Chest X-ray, PA view. Patient: 54 years old, sex F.
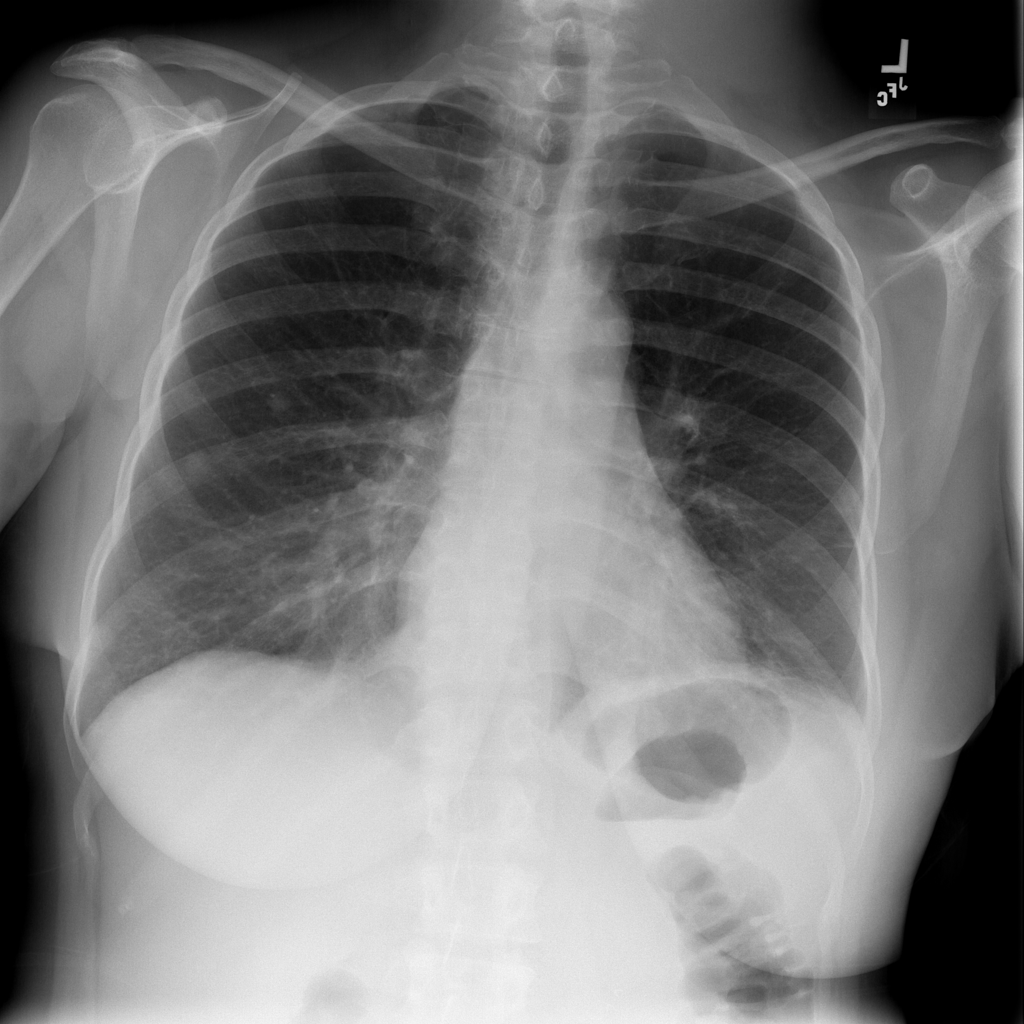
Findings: Nodule